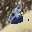
Label: 6